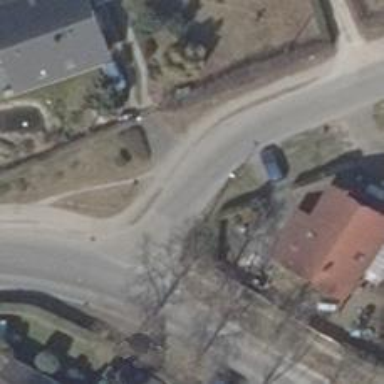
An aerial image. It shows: Road with "give way" sign.